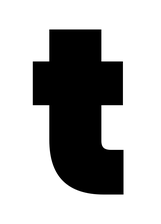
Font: Poppins-Black